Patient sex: M
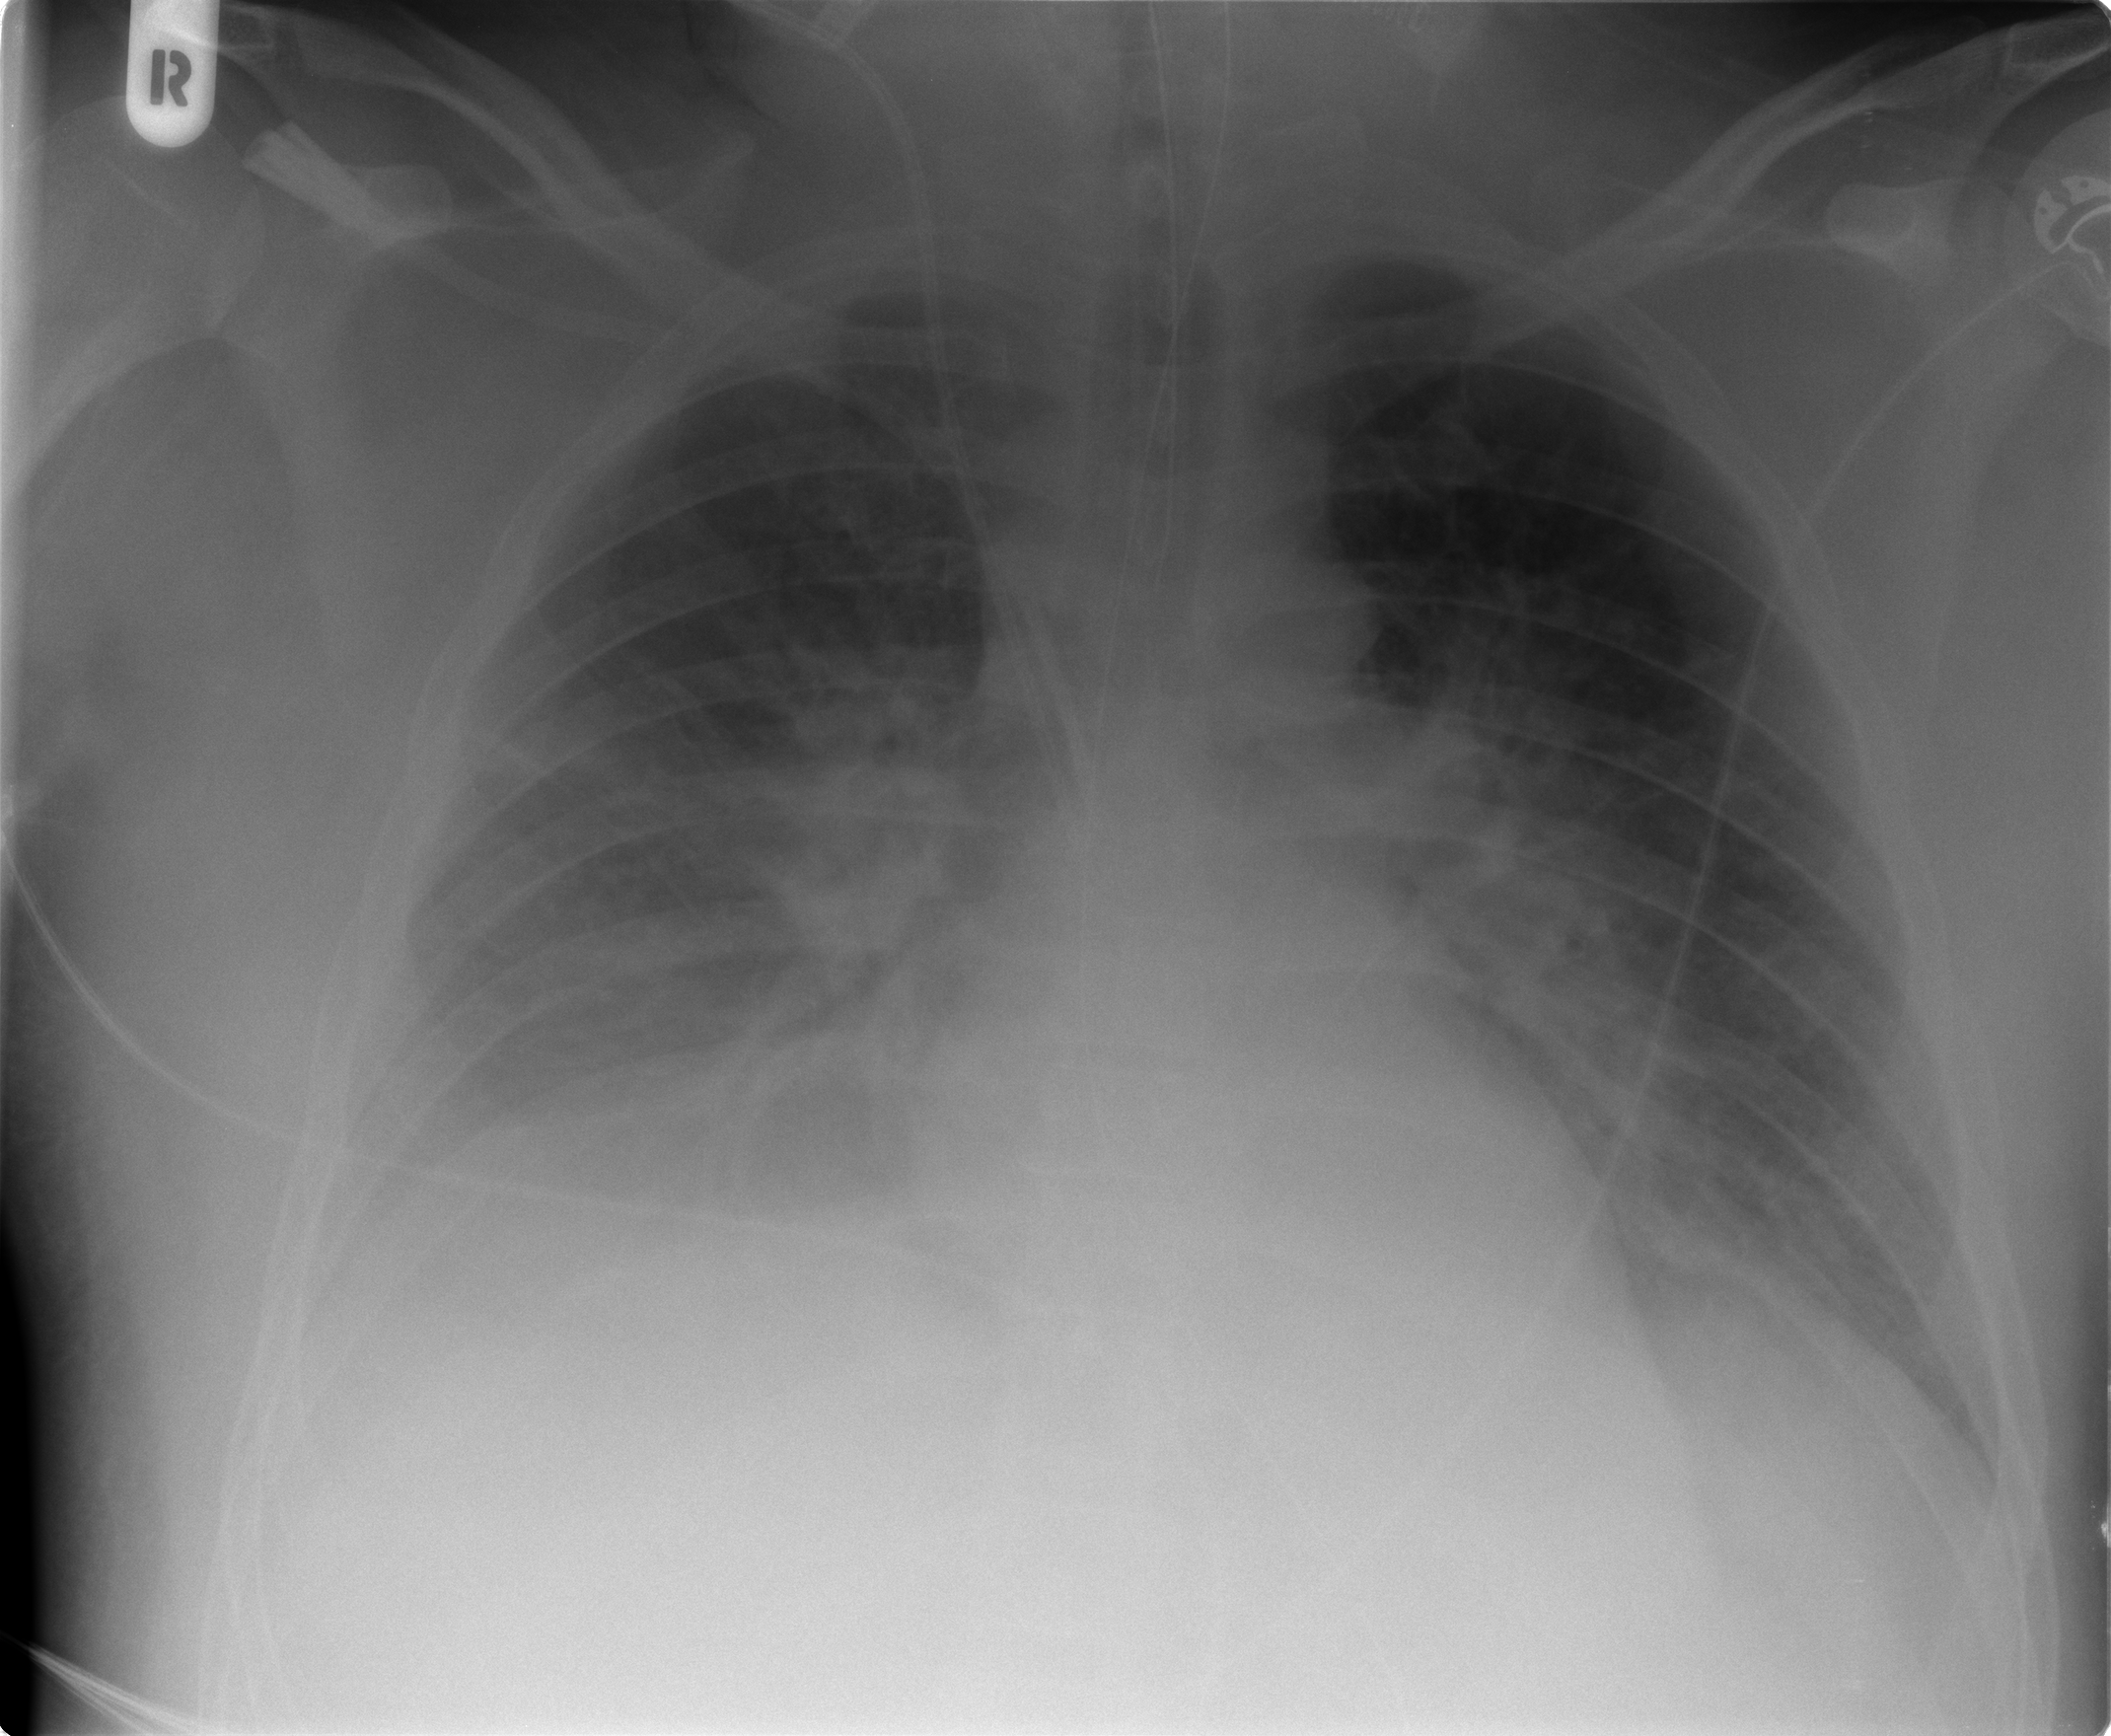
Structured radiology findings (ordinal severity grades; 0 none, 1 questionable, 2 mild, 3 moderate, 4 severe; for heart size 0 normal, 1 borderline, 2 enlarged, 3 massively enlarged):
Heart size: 2
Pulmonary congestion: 3
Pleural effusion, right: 2
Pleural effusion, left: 1
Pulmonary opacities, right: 3
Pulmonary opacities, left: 2
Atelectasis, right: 3
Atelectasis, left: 3